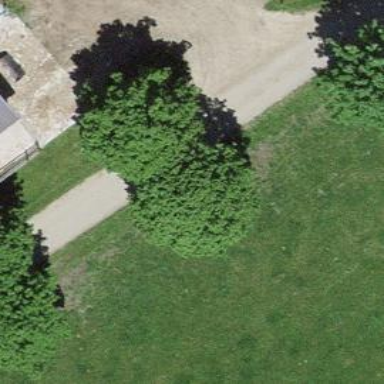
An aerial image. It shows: Beautiful tree in nature.